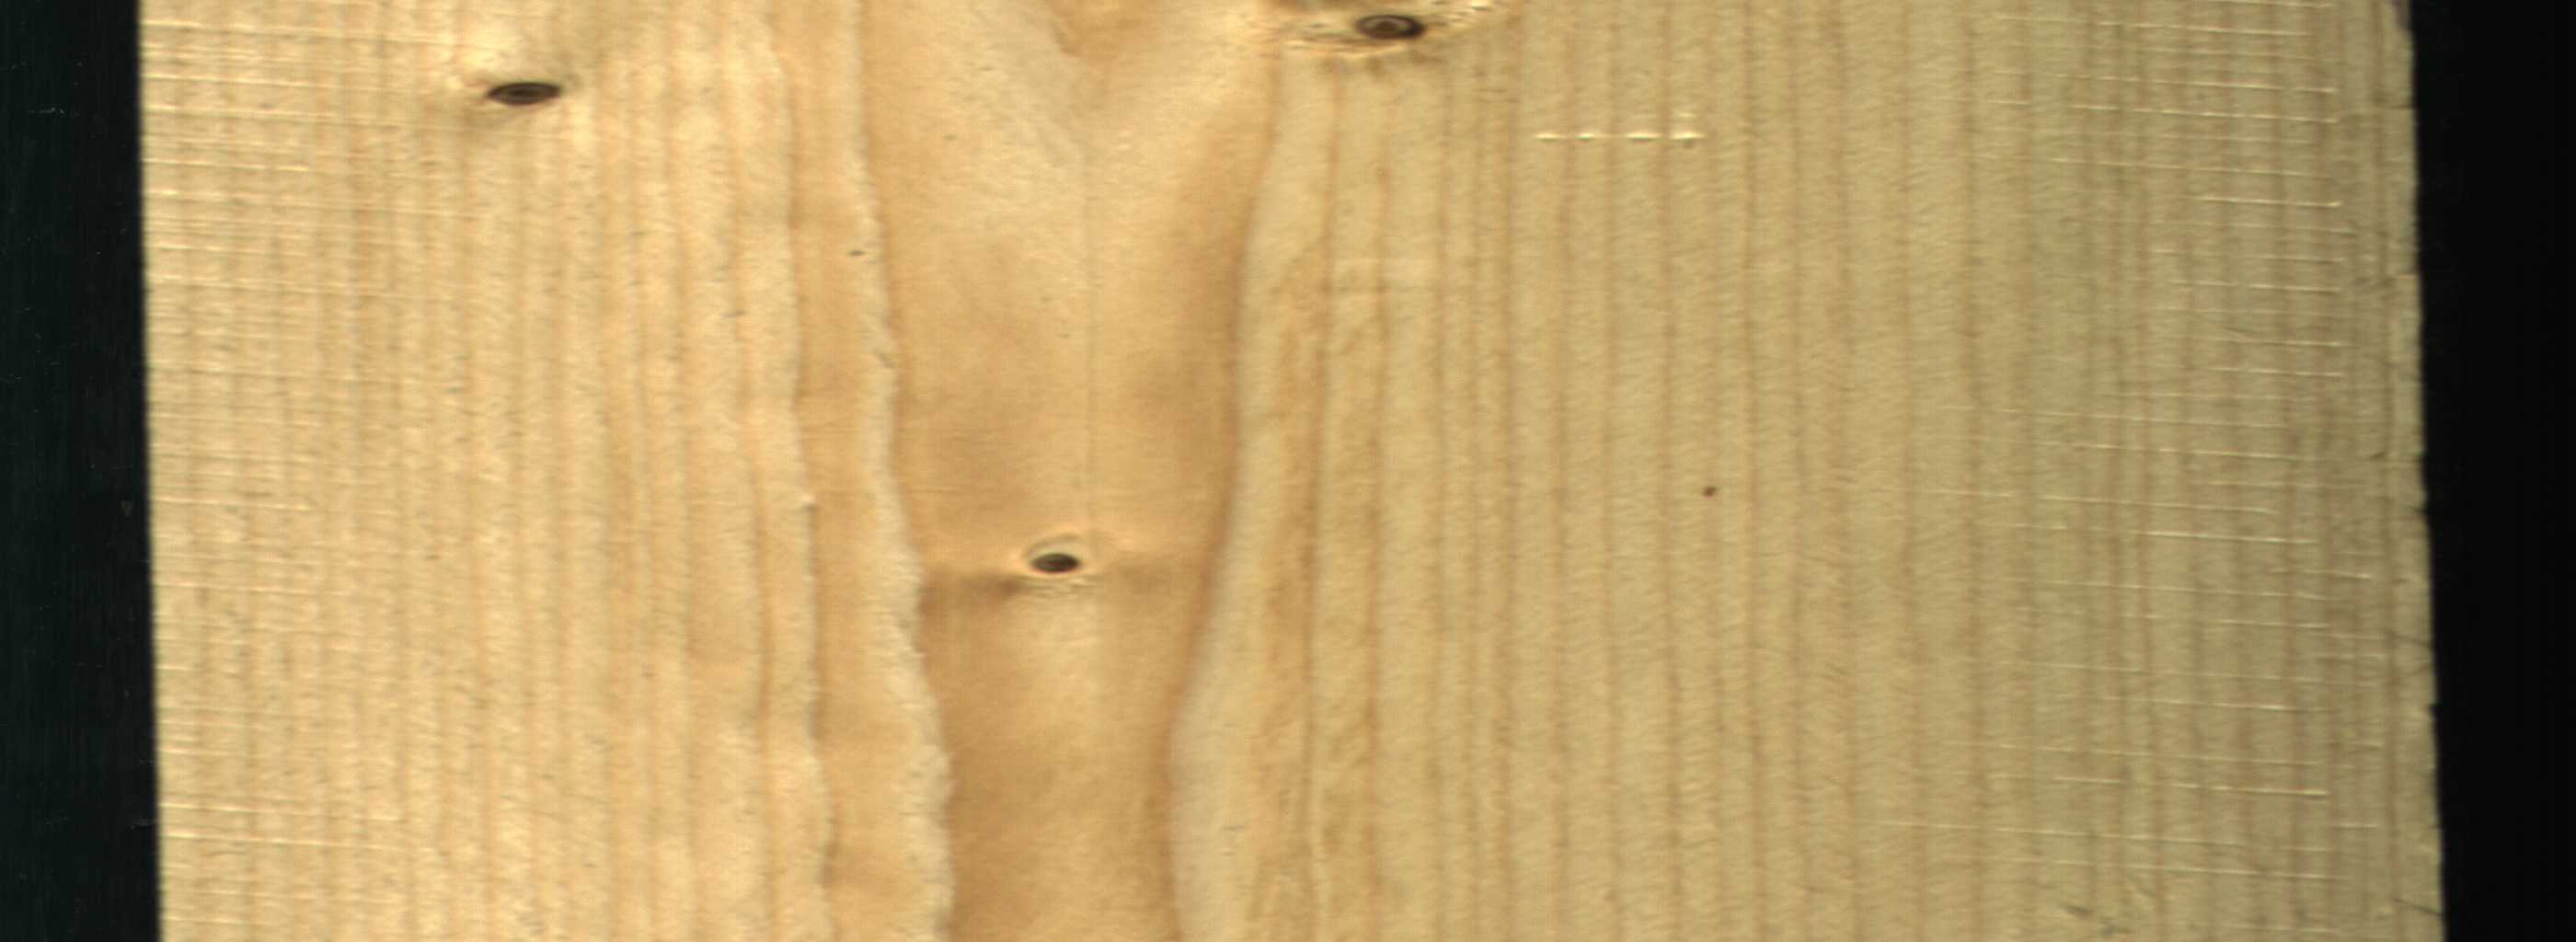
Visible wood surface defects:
Dead_Knot
Dead_Knot
Live_Knot